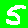
Digit: 5